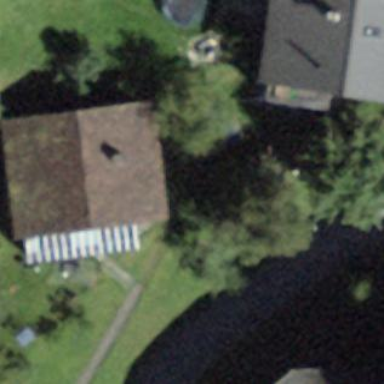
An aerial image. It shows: Gabled house with tile roof.